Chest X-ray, PA view. Patient: 35 years old, sex F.
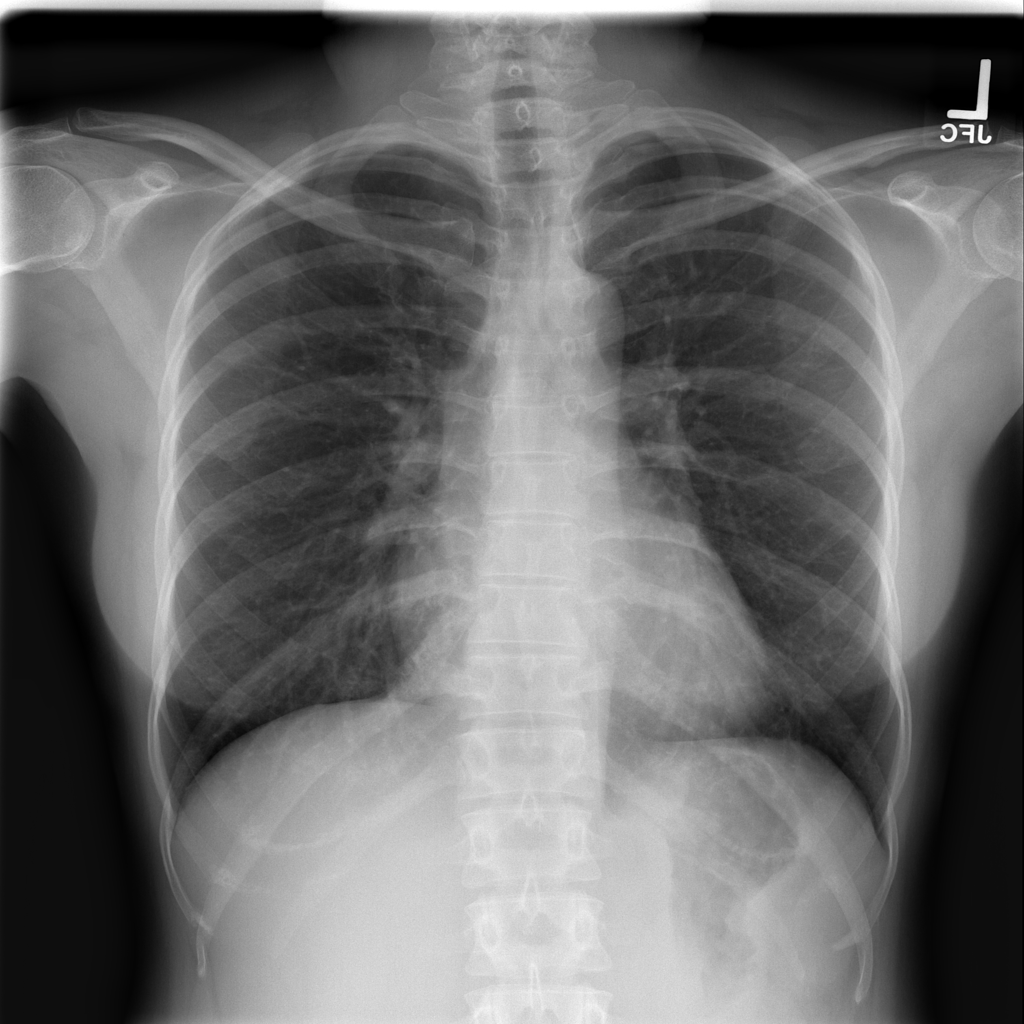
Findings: No Finding